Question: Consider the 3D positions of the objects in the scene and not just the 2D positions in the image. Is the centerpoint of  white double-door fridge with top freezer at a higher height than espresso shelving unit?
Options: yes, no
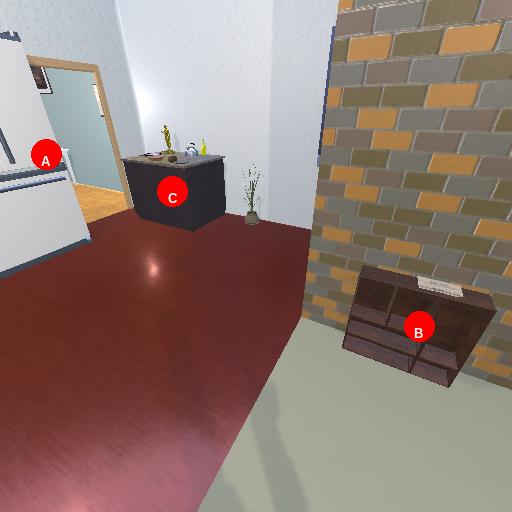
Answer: yes